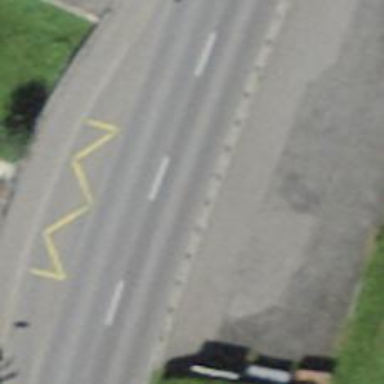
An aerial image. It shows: Bus stop with platform for public transport.